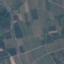
Land use / land cover class: PermanentCrop